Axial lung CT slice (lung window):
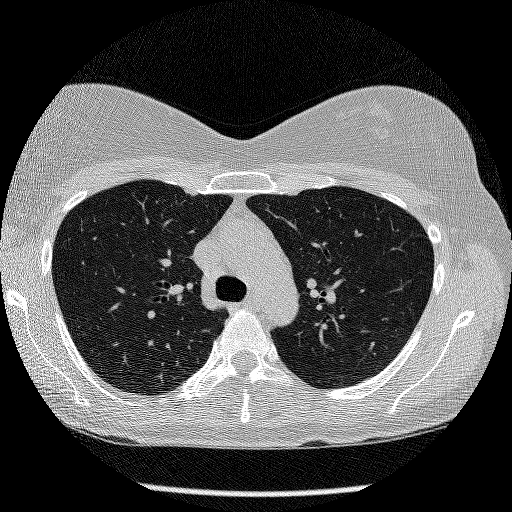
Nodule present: no